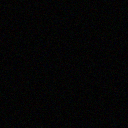
Screen state: off